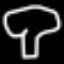
Label: mushroom